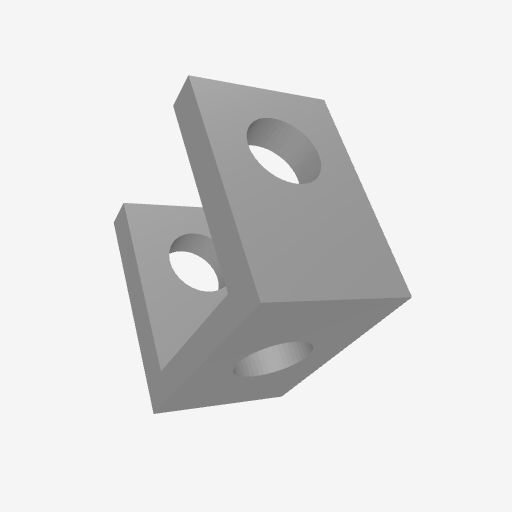
Part: UBeam1H